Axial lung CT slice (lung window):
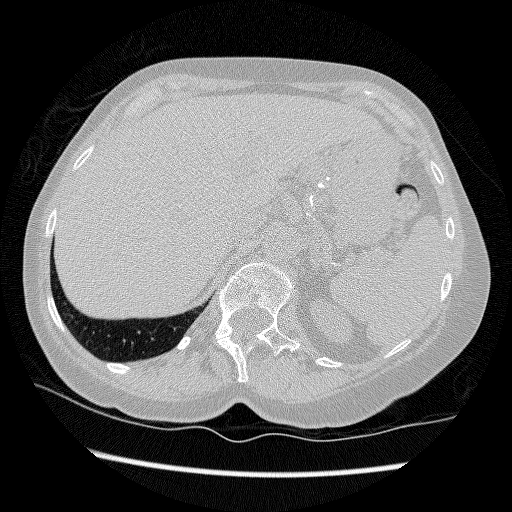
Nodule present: no